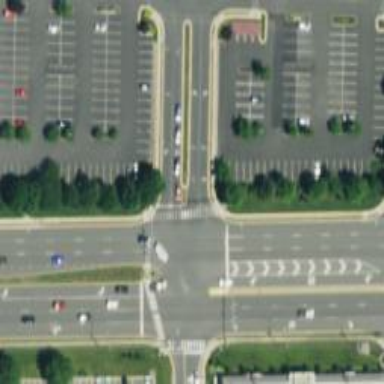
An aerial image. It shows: Zebra crossing for pedestrians.